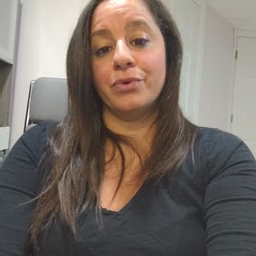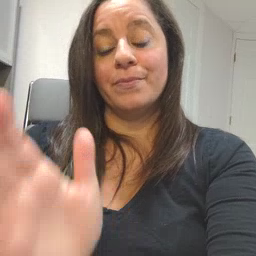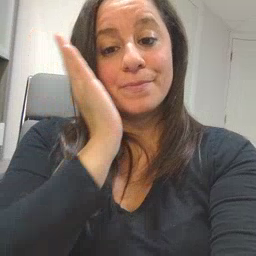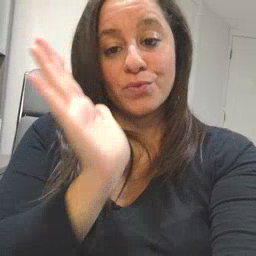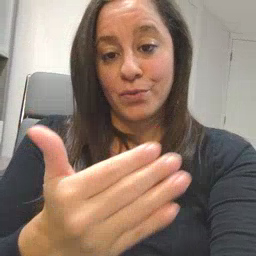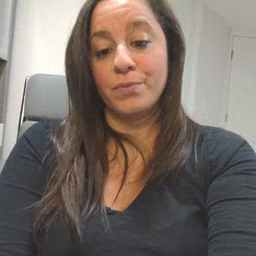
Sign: bedroom